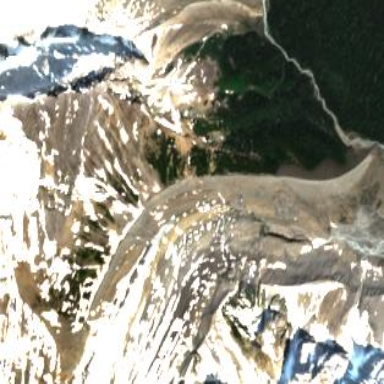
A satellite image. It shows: Stunning view of glacier.